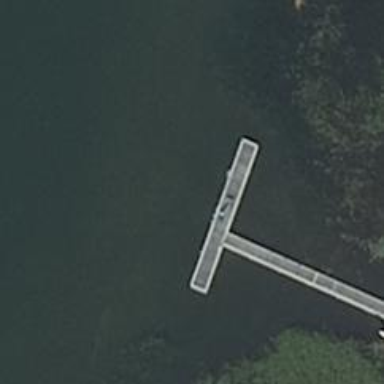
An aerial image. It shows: Man-made pier.